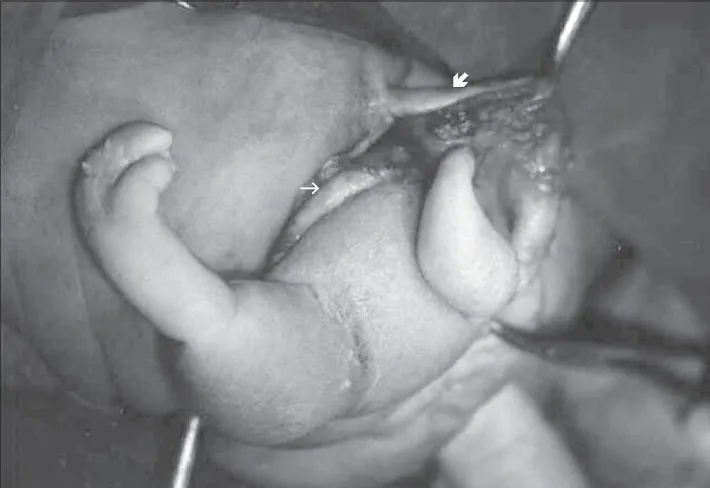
Well-developed lower extremity (bold arrow indicates the opened skin and thin arrow indicates the capsule of the mass).
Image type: medical_photograph (other_medical_photograph)